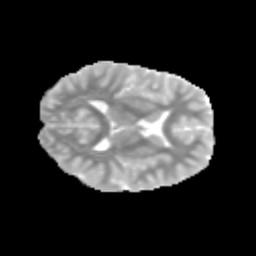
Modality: MD
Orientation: axial
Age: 10
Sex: female
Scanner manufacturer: siemens
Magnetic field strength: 3 T
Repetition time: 3.8 s
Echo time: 0.07 s